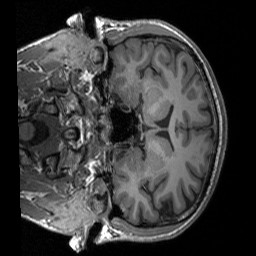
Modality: T1w
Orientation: coronal
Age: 24
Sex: male
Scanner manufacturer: siemens
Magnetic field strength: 3 T
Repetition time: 1.9 s
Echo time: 0.00252 s